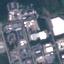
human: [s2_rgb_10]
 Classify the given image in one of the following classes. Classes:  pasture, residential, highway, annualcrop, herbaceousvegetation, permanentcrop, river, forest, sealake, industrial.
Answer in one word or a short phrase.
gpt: Industrial